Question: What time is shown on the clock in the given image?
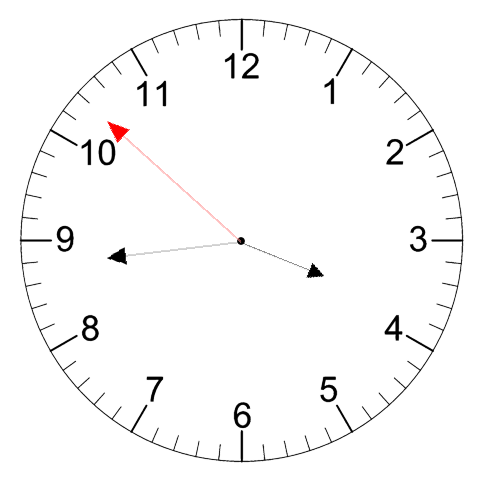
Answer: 03:43:52